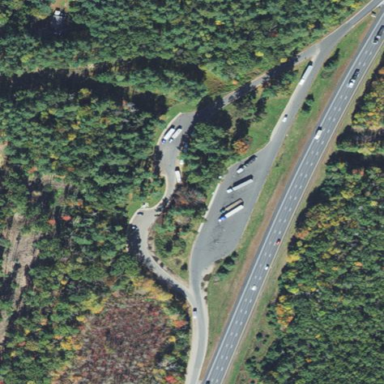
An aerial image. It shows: Rest area along the road.